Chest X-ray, AP view. Patient: 40 years old, sex F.
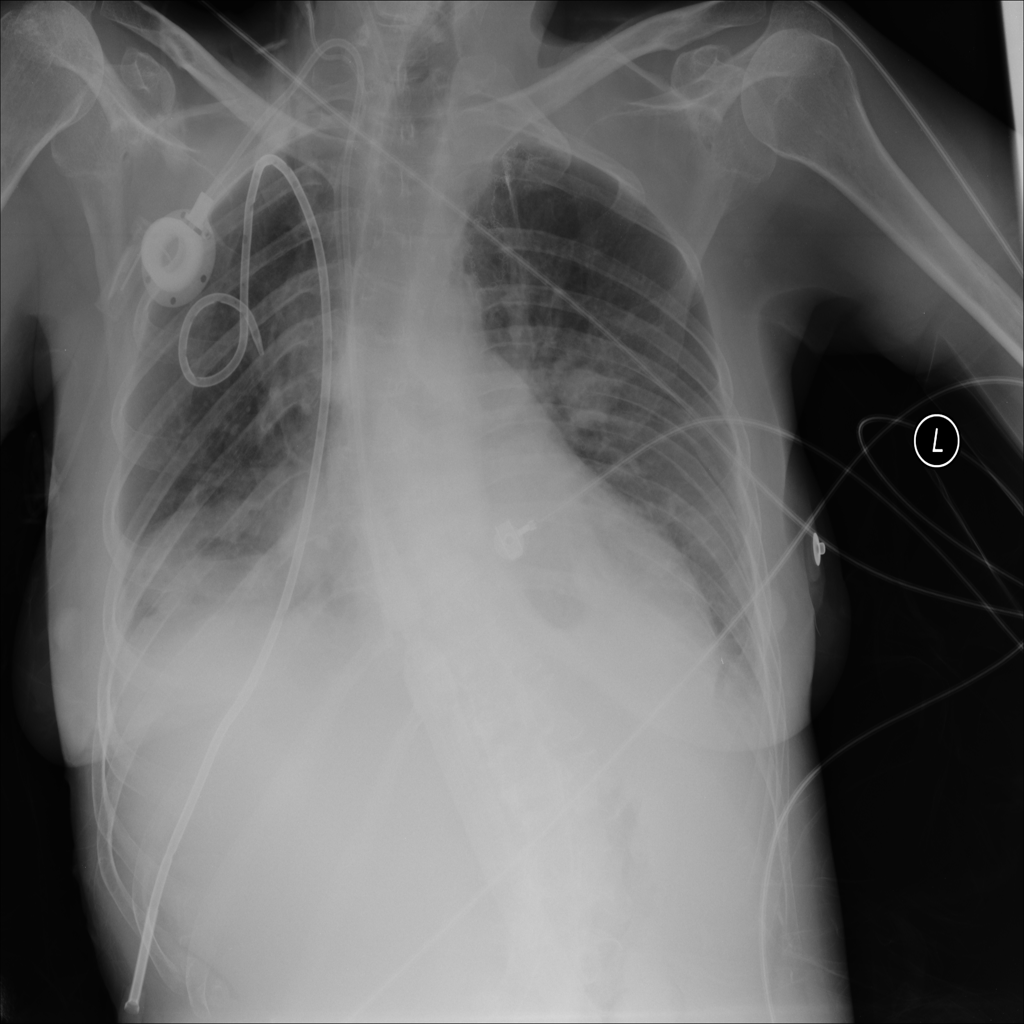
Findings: Effusion, Infiltration, Nodule